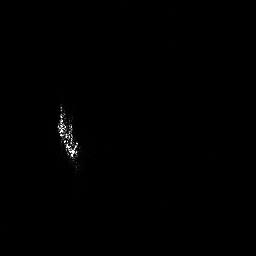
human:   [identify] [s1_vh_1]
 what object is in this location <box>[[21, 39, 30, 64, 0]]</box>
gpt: <ref>1 medium ship at the left</ref>